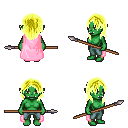
a pixel art fantasy rpg character, female body template, orc, green skin, pink cape, teal pants, gold long hairstyle, spear, four views (front, back, left, right), 2x2 character sprite sheet, small pixel art, hard edges, no anti-aliasing